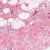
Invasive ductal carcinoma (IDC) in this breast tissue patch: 0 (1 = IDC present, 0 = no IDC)